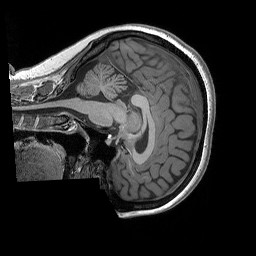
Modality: T1w
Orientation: sagittal
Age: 26
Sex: female
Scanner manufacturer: siemens
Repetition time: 2.25 s
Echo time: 0.00302 s